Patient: sex M, age 76
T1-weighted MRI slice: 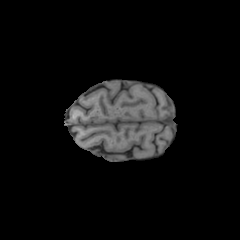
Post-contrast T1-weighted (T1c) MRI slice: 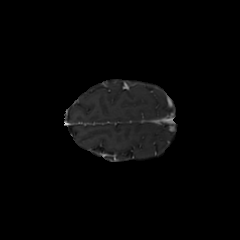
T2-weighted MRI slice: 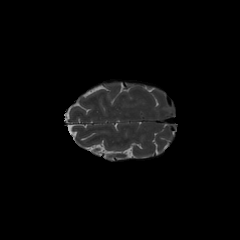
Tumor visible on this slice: no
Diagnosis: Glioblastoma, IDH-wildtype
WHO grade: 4